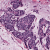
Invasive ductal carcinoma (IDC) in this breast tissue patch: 1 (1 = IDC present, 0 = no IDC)